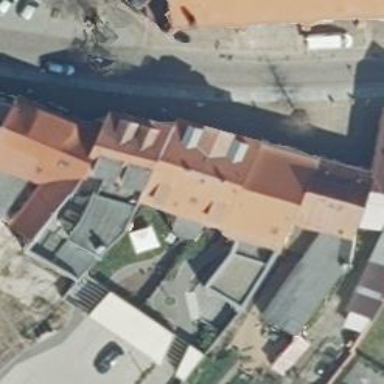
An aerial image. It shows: Building.